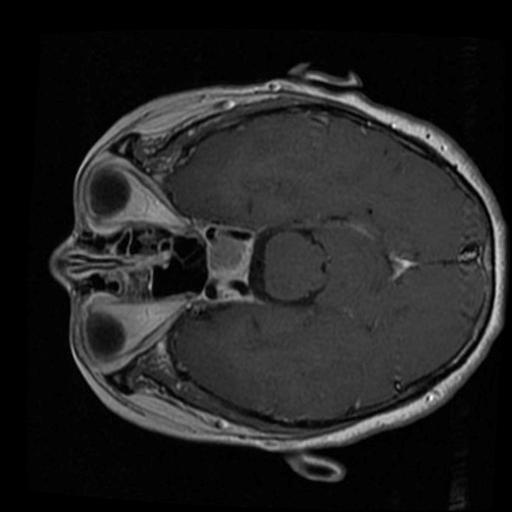
Label: brain_tumor